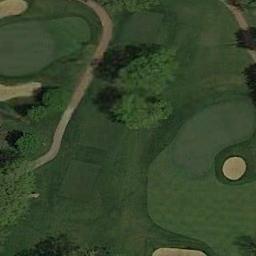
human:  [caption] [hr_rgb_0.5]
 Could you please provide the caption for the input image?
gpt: One road is on the golf course .

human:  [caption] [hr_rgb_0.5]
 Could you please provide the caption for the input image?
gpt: There are three large bunkers and two paths .

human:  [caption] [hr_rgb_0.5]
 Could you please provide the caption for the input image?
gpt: The golf course has some putting greens, Fairways, Barrier trees and a sandpit and a road goes through the golf course .

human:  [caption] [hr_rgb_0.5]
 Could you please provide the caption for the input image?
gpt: There are a few bunkers and a few paths on the large green lawn on the golf course and many trees .

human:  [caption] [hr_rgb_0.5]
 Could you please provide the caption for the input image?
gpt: There are some green trees and a path on the golf course .